Brain MRI, t2w sequence, axial 2D slice.
Patient: age 51, sex F, weight 95 kg, height 1.95 m
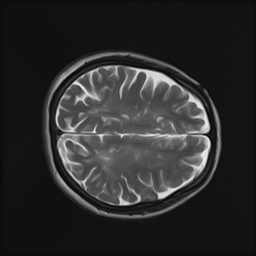